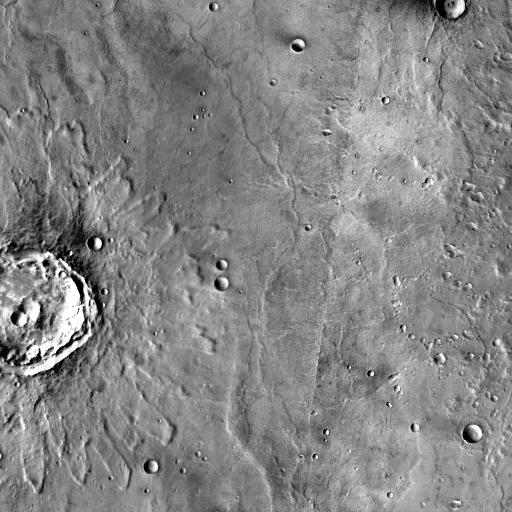
Crater classes present: Background, Other, Layered, Buried, Secondary